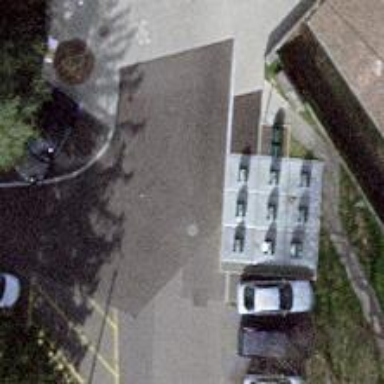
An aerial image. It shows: Recycling container at amenity designated for recycling.